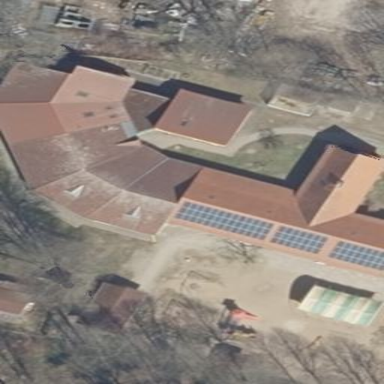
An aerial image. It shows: Kindergarten building.